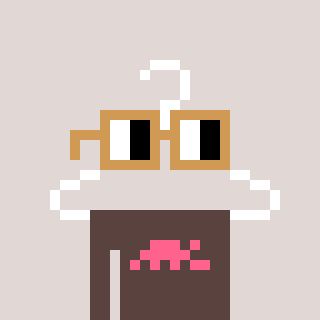
a pixel art character with square brown glasses, a hanger-shaped head and a darkbrown-colored body on a warm background